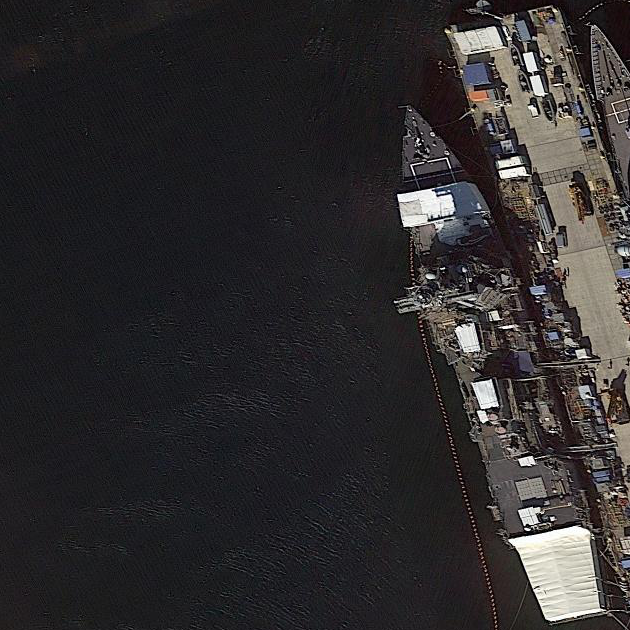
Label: Arleigh_Burke-class_destroyer